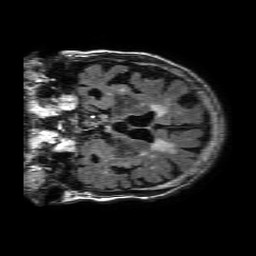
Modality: FLAIR
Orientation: coronal
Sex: female
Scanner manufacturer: philips
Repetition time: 11 s
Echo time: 0.125 s